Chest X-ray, PA view. Patient: 31 years old, sex M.
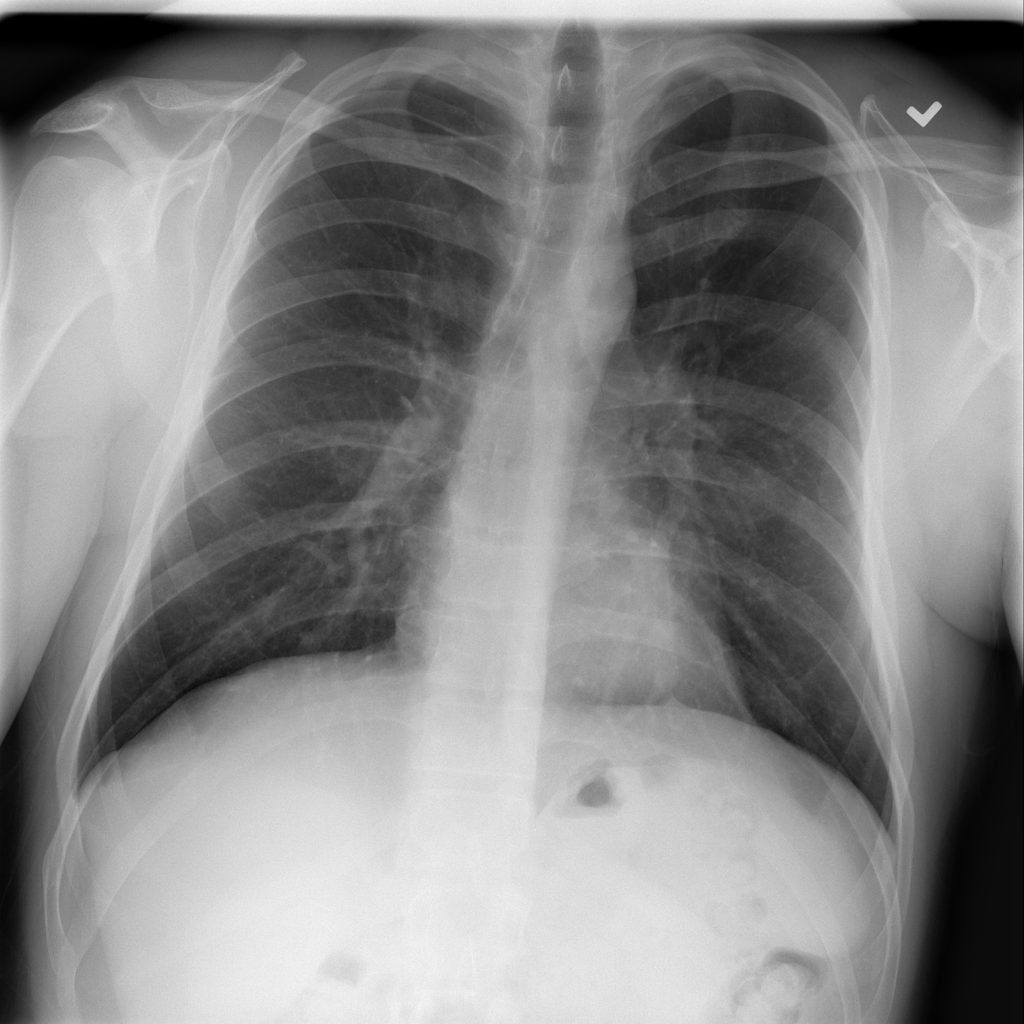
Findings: No Finding